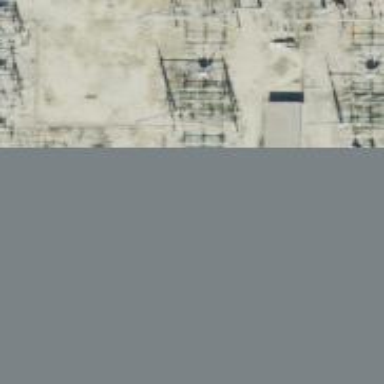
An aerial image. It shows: Switch used for power control.